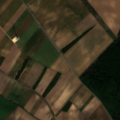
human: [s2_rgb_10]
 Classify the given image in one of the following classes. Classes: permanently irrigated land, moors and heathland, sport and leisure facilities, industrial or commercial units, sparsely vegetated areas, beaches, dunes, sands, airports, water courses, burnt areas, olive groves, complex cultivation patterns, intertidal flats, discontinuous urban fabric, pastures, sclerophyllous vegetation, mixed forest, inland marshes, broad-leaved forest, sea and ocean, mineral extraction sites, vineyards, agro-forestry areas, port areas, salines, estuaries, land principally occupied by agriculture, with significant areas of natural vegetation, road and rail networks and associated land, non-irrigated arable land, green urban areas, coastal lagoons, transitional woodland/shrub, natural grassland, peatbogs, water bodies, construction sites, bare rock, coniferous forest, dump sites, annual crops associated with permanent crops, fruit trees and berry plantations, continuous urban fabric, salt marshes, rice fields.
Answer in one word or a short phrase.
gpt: non-irrigated arable land, broad-leaved forest